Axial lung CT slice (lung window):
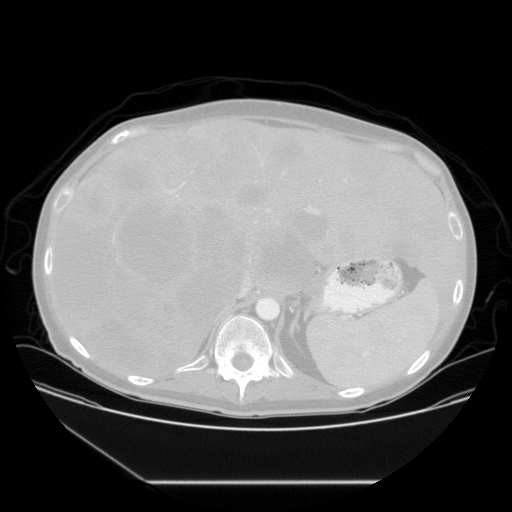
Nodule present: no